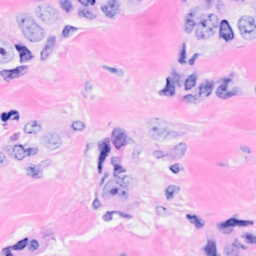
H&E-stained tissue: Breast